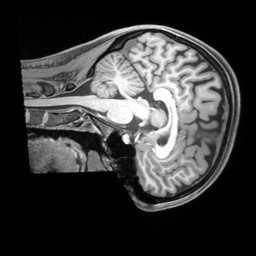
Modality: T1w
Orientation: sagittal
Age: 24
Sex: female
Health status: ill
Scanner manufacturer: siemens
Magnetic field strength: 3 T
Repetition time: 2.2 s
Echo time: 0.00218 s